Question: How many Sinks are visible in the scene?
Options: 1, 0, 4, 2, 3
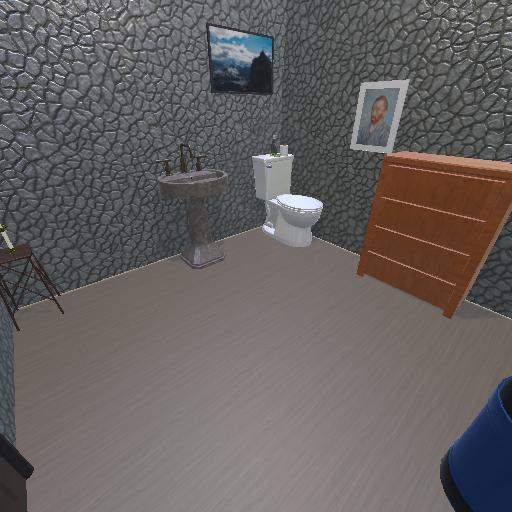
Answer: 1